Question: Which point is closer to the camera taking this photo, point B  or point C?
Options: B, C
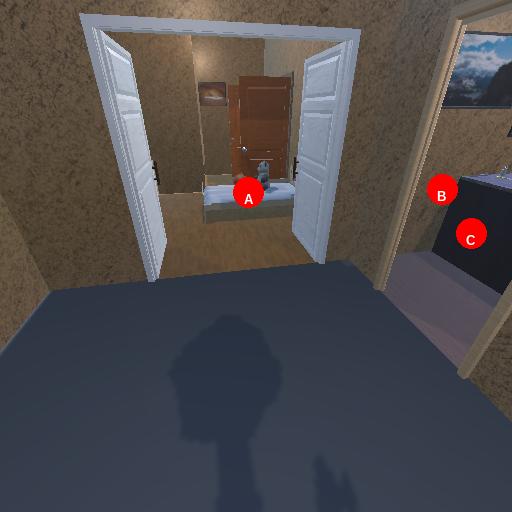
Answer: B